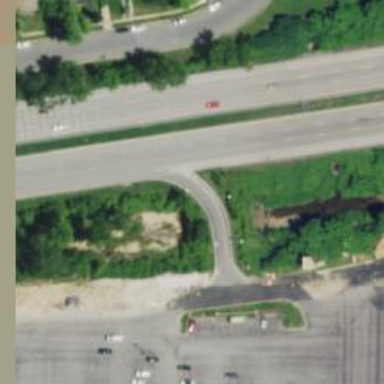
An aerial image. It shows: Culvert tunnel.